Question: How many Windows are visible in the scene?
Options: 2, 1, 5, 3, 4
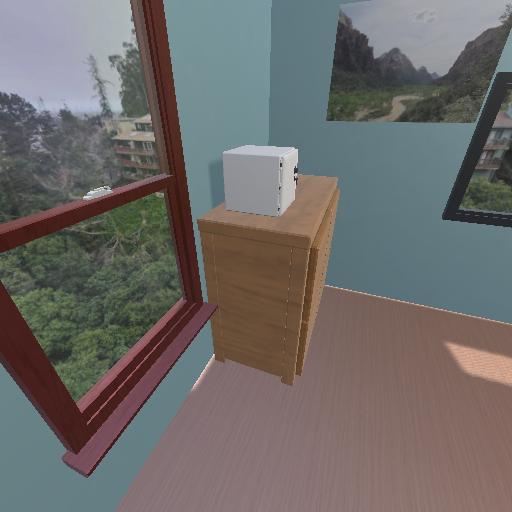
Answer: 2